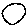
Label: circle